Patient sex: M
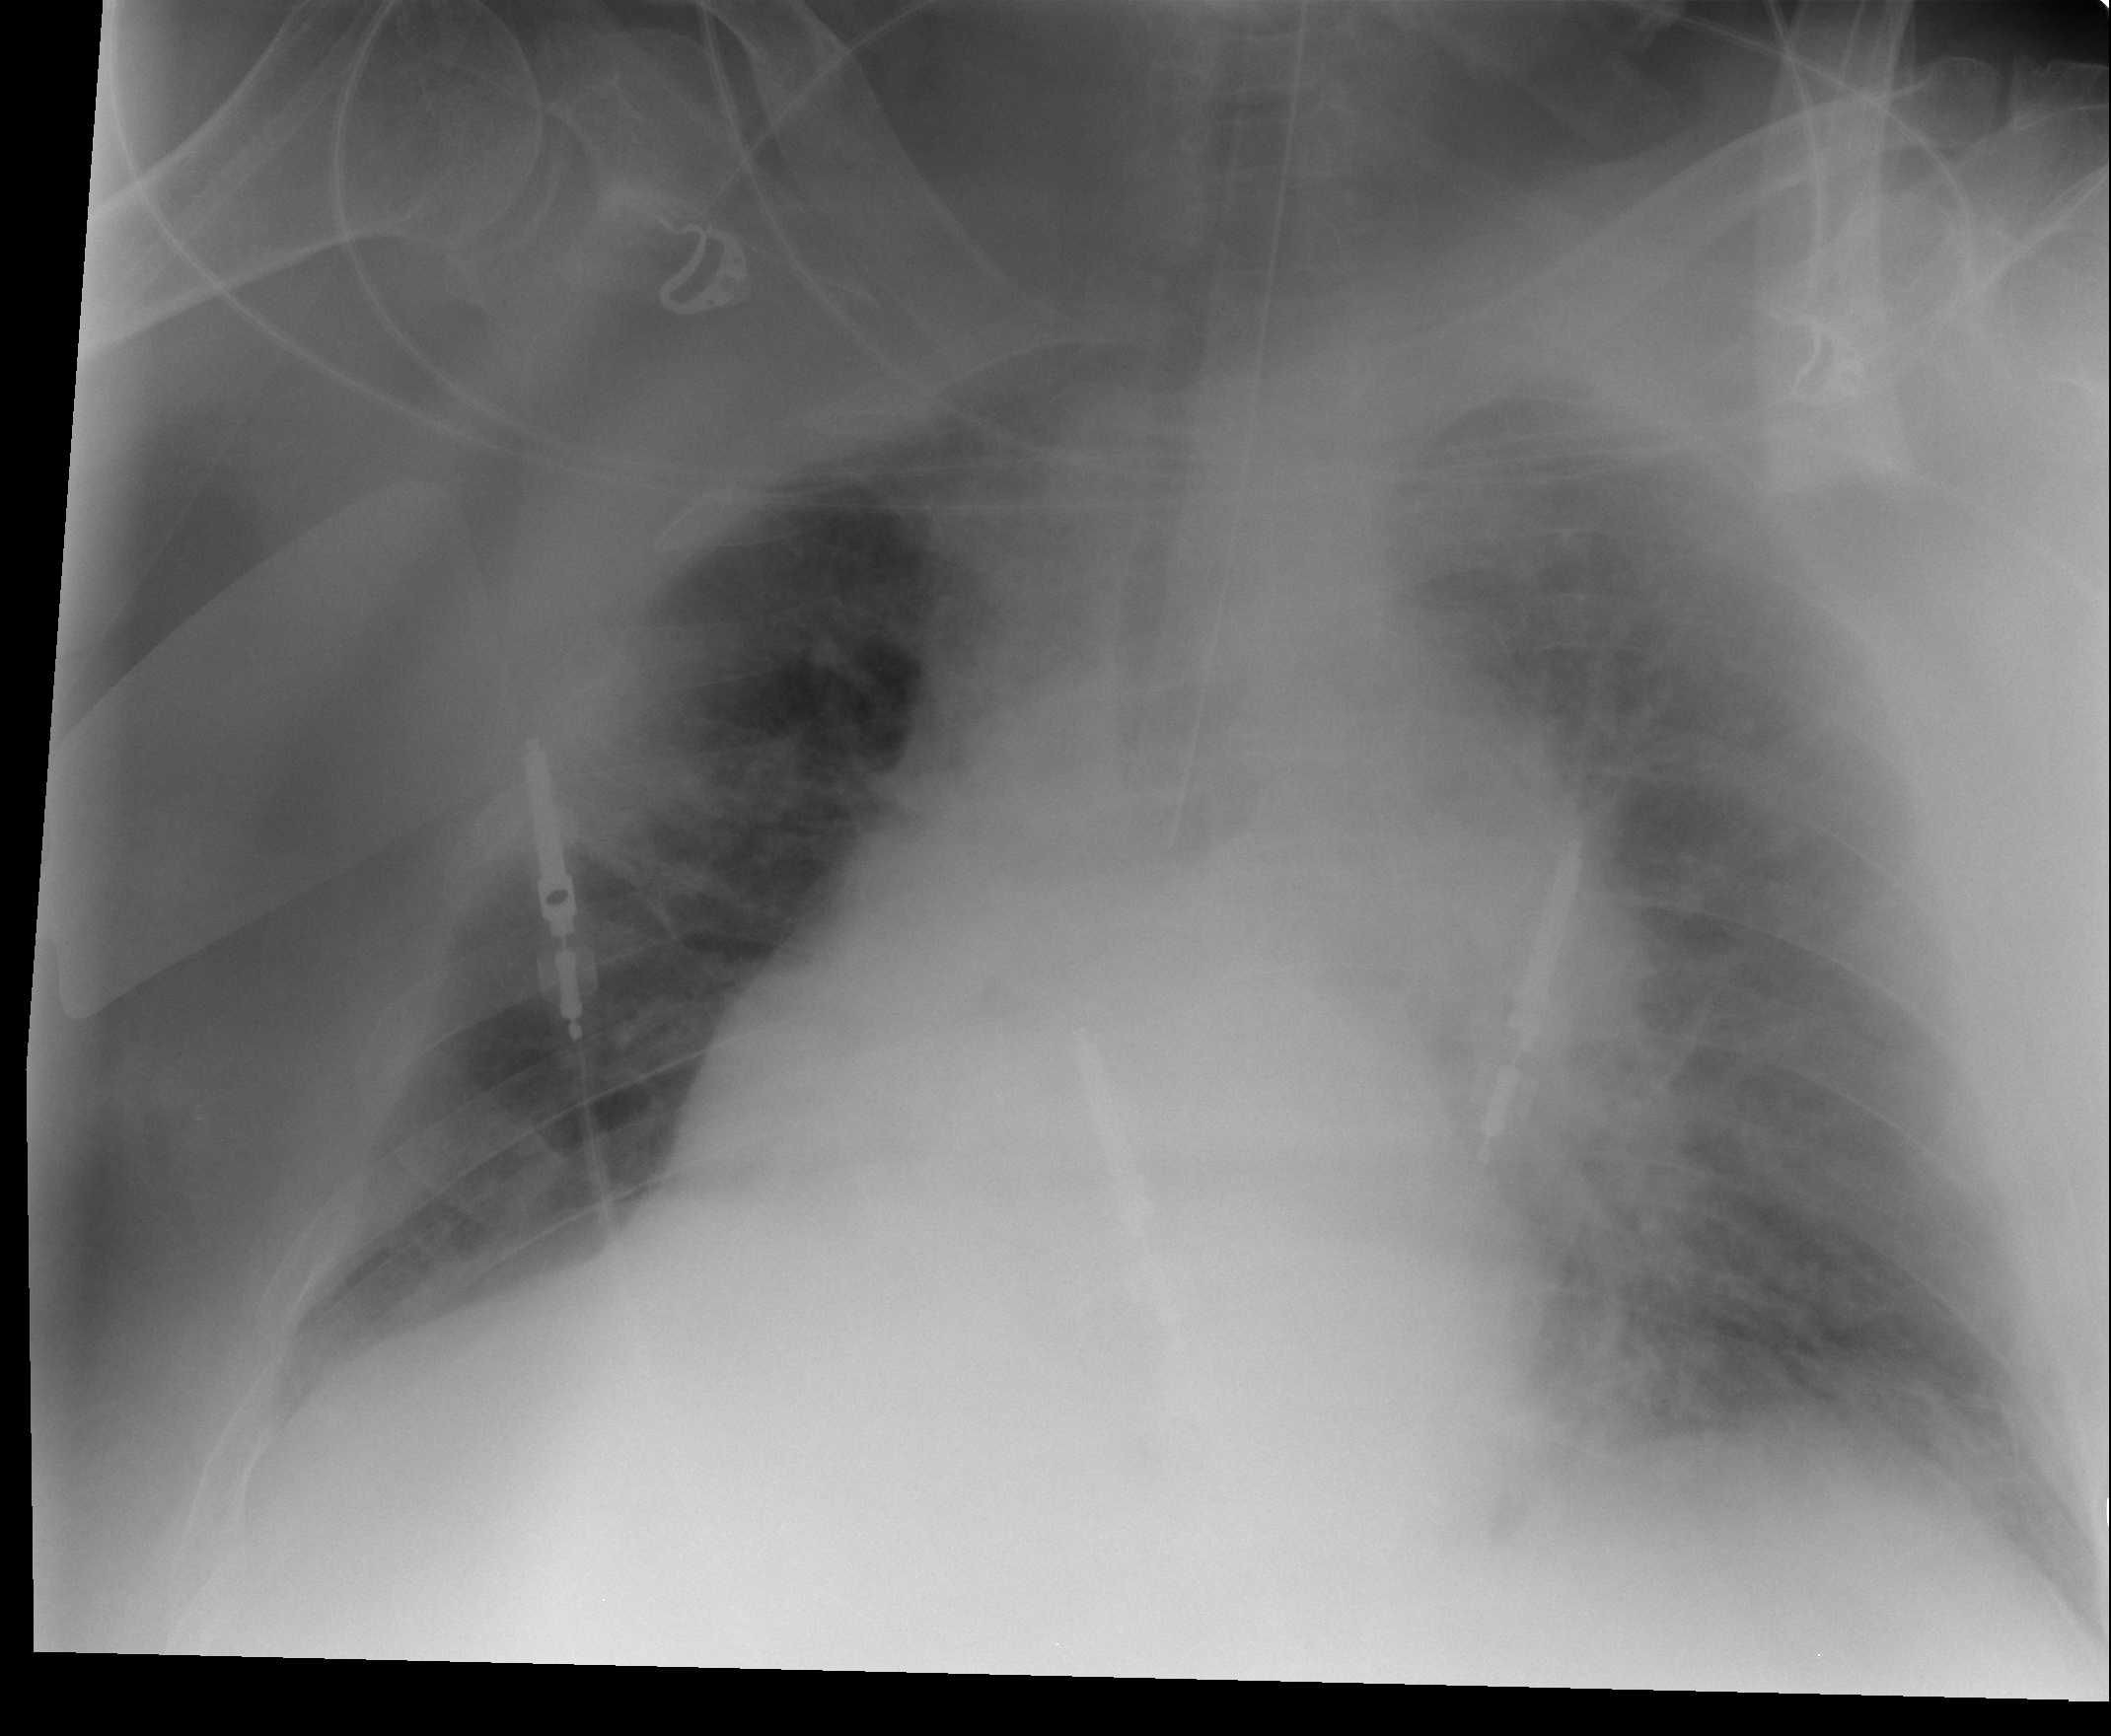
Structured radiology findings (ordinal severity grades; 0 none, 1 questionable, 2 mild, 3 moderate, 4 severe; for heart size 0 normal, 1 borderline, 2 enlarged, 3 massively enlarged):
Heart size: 0
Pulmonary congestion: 2
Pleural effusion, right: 0
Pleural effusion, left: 0
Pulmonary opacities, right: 0
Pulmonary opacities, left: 0
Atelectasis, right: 0
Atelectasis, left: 0